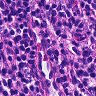
Metastatic tissue present: no